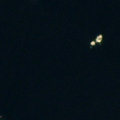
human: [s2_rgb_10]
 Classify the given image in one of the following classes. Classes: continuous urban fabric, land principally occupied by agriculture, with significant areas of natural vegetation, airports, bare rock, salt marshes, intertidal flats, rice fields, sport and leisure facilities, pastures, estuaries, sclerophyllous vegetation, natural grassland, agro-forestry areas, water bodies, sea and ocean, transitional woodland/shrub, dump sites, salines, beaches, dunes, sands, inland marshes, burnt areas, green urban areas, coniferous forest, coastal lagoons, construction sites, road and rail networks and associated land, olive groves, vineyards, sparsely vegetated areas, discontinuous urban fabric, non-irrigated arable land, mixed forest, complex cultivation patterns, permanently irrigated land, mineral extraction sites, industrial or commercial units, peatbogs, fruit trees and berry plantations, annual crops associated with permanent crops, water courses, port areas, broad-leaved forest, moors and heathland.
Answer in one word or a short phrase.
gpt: sea and ocean